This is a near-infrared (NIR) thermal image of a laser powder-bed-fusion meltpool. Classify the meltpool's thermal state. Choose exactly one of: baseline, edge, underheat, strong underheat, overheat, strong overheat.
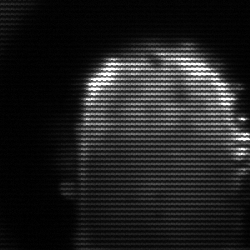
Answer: baseline